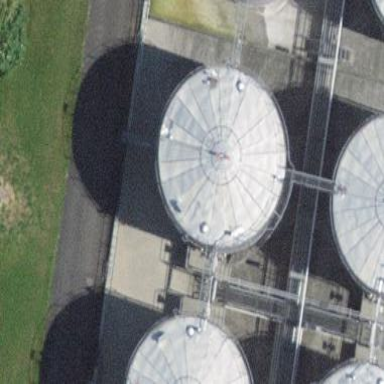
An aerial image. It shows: Storage tank which is man-made.